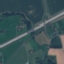
Label: Highway